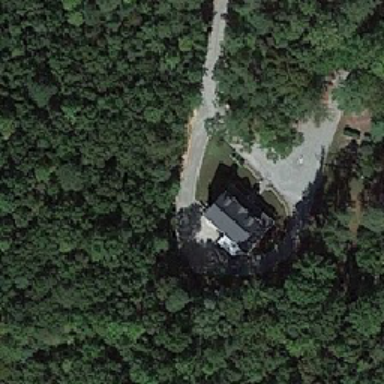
A house is built at the end of the road in the forest .